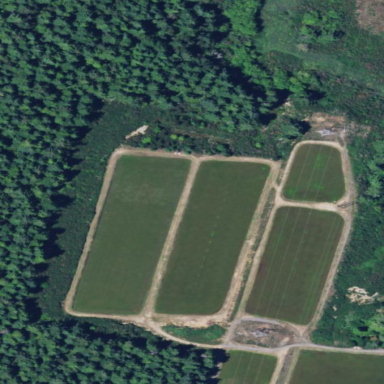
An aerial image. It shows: Farmland with cranberries as the main crop.